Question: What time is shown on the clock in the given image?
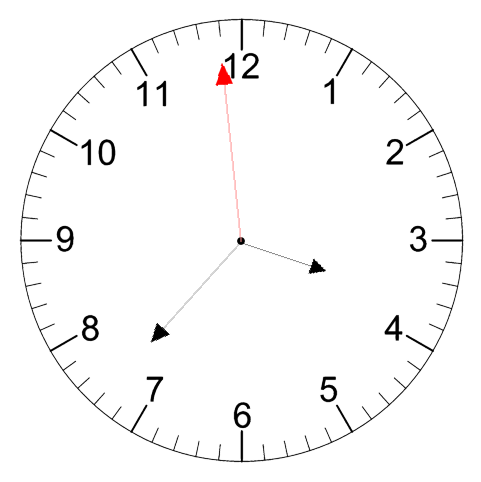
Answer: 03:36:59